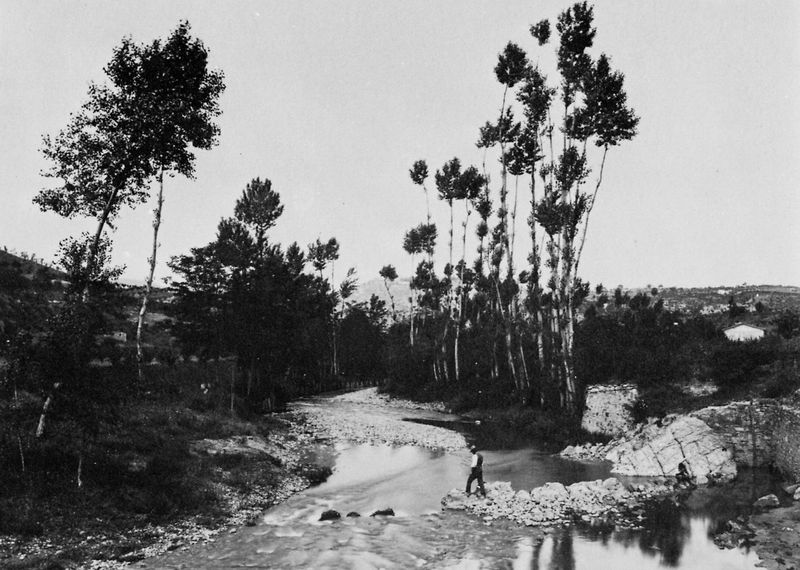
Titel: Bauer überquert die Greve bei Florenz
Künstler: Gebrüder Alinari
Schlagwörter: baum, berg, blätter, dunkel, felsen, himmel, laub, mann, wasser, weiß, bäume, fluss, landschaft, stadt, ufer, grau, hell, hut, männer, schwarz, haus, alt, hemd, hose, mensch, stein, steine, bach, birke, flusslauf, gräser, horizont, hügel, natur, spiegelung, stamm, weite, wind, büsche, gehen, gewässer, figur, pflanze, wellen, biegung, fels, dorf, wolkenlos, kies, strom, strömung, querformat, stämme, palme, stufen, weste, baumkronen, foto, fotografie, photographie, kiesel, flussbett, schwarz-weiss, angel, nadelbaum, tanne, photo, busche, fotographie, verlauf, angeln, dschungel, überquerung, cowboy, überqueren, wilder westen, schwar weiß, bäume#, kiesbank